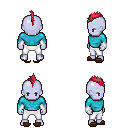
a pixel art fantasy rpg character, male body template, dark elf, purple skin, teal long-sleeve shirt, white pants, ruby red mohawk hairstyle, white cloth bracers, brown slippers, four views (front, back, left, right), 2x2 character sprite sheet, small pixel art, hard edges, no anti-aliasing